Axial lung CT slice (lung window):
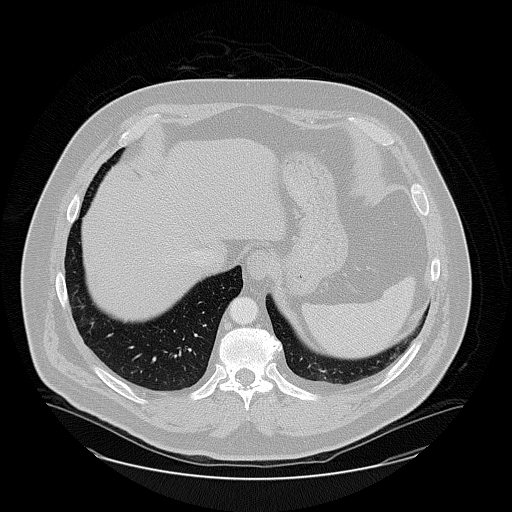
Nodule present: no